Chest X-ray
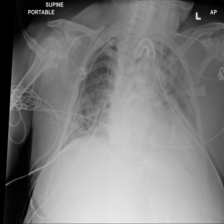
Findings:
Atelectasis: negative
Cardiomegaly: negative
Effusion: negative
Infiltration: negative
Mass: negative
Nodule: negative
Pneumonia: negative
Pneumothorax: negative
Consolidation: negative
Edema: negative
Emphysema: negative
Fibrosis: negative
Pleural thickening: negative
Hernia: negative